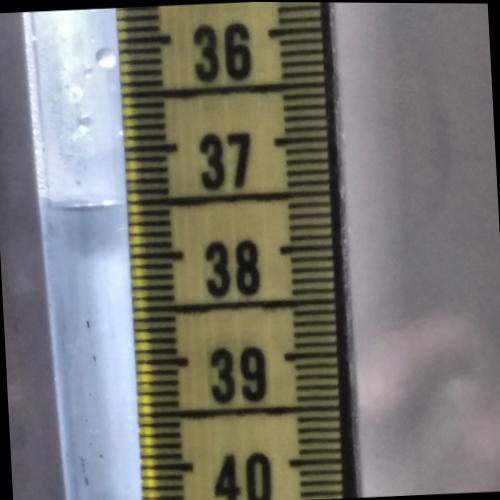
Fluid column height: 37.5 cm